Question: I searched a lot, but I didn't find a good answer that works for this case.
We have some rectangles that are horizontal or vertical. They can be placed on the page randomly. They can overlap or have a common edge or be separate from each other.
I want to find an algorithm with O(nlogn) that can find perimeter and area of these rectangles.
These pictures may make the problem clear.

I think that interval trees might help, but I'm not sure how.
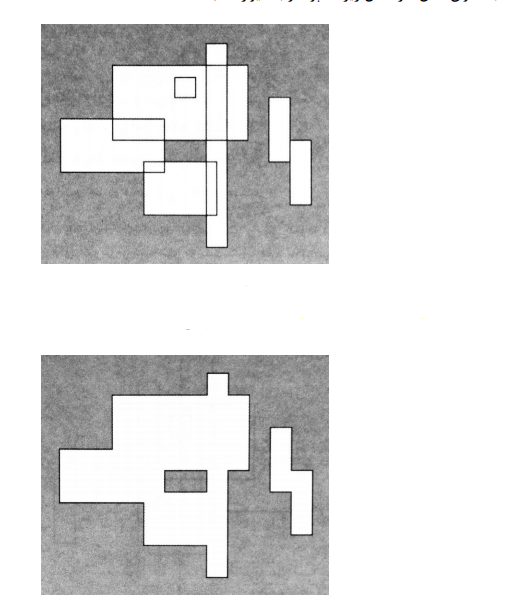
Answer: It can be done by a algorithm.
We'll sweep an imaginary line from left to right.
We'll notice the way the intersection between the line and the set of rectangles represents a set of intervals, and that it changes when we encounter a left or right edge of a rectangle.
Let's say that the intersection doesn't change between x coordinates and .
Then, if the length of the intersection after was , the line would have swept an area equal to ( - ) * , by sweeping from to .
For example, you can look at as the left blue line, and as the right blue line on the following picture (that I stole from you and modified a bit :)):

It should be clear that the intersection of our doesn't change between those points. However, the blue intersection is quite different from the red one.
We'll need a data structure with these operations:
'''
insert_interval(y1, y2);
get_total_length();
'''
Those are easily implemented with a , so I won't go into details now.
Now, the algorithm would go like this:
1. Take all the vertical segments and sort them by their x coordinates.
2. For each relevant x coordinate (only the ones appearing as edges of rectangles are important): Let x1 be the previous relevant x coordinate. Let x2 be the current relevant x coordinate. Let L be the length given by our data structure. Add (x2 - x1) * L to the total area sum. Remove all the right edges with x = x2 segments from the data structure. Add all the left edges with x = x2 segments to the data structure.
By and I mean the sides of a rectangle.
This idea was given only for computing the area, however, you may modify it to compute the perimeter. Basically you'll want to know the difference between the lengths of the intersection before and after it changes at some x coordinate.
The complexity of the algorithm is O(N log N) (although it depends on the range of values you might get as input, this is easily dealt with).
You can find more information on the broad topic of algorithms on <URL>.
You can read about various ways to use the on the <URL>.
Here's my (really old) implementation of the algorithm as a solution to the <URL>.